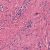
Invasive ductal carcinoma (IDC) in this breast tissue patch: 0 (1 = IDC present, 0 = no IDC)